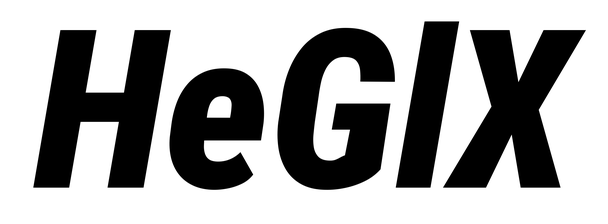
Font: Roboto-Italic_Condensed_Black_Italic